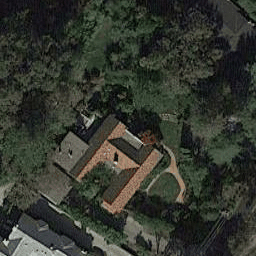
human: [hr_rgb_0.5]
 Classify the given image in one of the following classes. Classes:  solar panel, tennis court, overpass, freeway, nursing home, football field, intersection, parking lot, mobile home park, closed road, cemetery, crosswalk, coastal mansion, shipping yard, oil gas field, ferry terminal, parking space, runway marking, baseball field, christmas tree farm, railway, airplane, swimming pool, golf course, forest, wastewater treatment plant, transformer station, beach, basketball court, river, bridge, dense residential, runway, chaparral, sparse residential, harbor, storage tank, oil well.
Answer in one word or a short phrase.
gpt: sparse residential